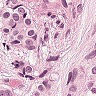
Metastatic tissue present: yes